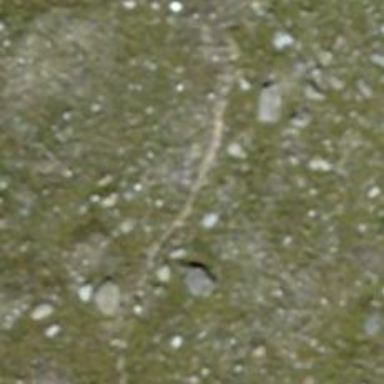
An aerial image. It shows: Unpaved path.